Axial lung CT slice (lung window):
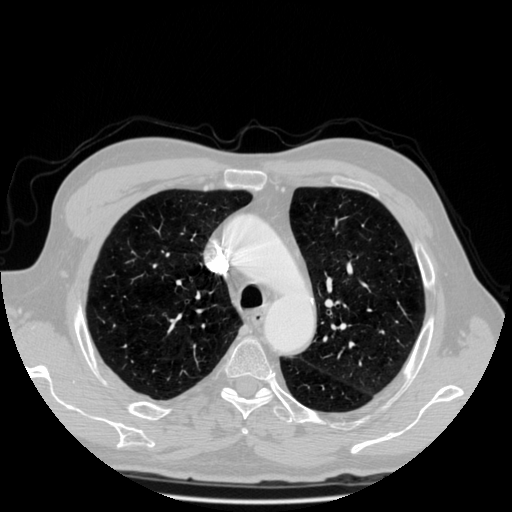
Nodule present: no